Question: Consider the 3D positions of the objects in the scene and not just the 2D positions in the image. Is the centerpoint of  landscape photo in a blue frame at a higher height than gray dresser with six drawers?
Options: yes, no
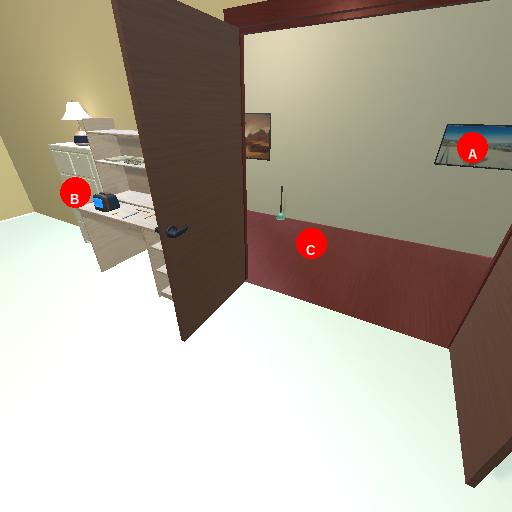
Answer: yes